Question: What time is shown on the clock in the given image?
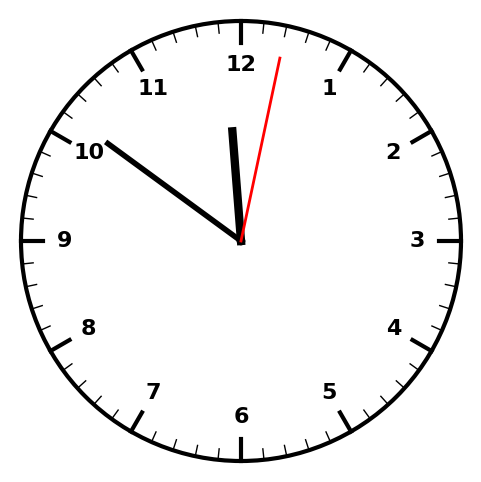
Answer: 11:51:02